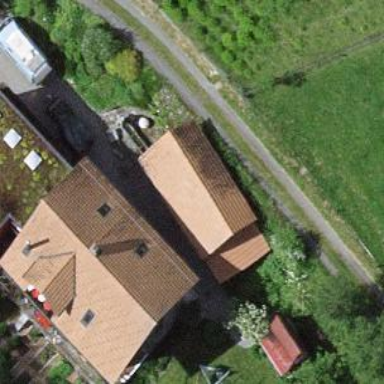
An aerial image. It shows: Barn.